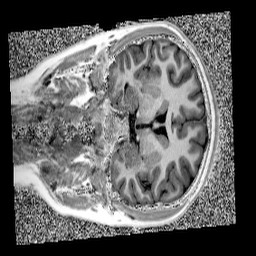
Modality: UNIT1
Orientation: coronal
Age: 13
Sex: female
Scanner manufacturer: siemens
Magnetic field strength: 3 T
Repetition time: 4 s
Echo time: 0.00303 s